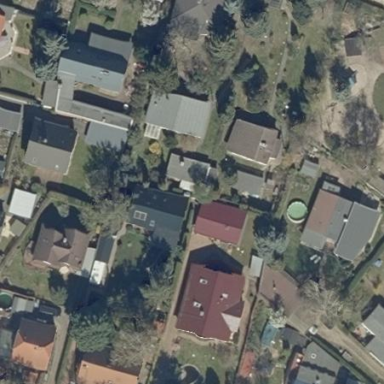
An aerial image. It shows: Residential area.